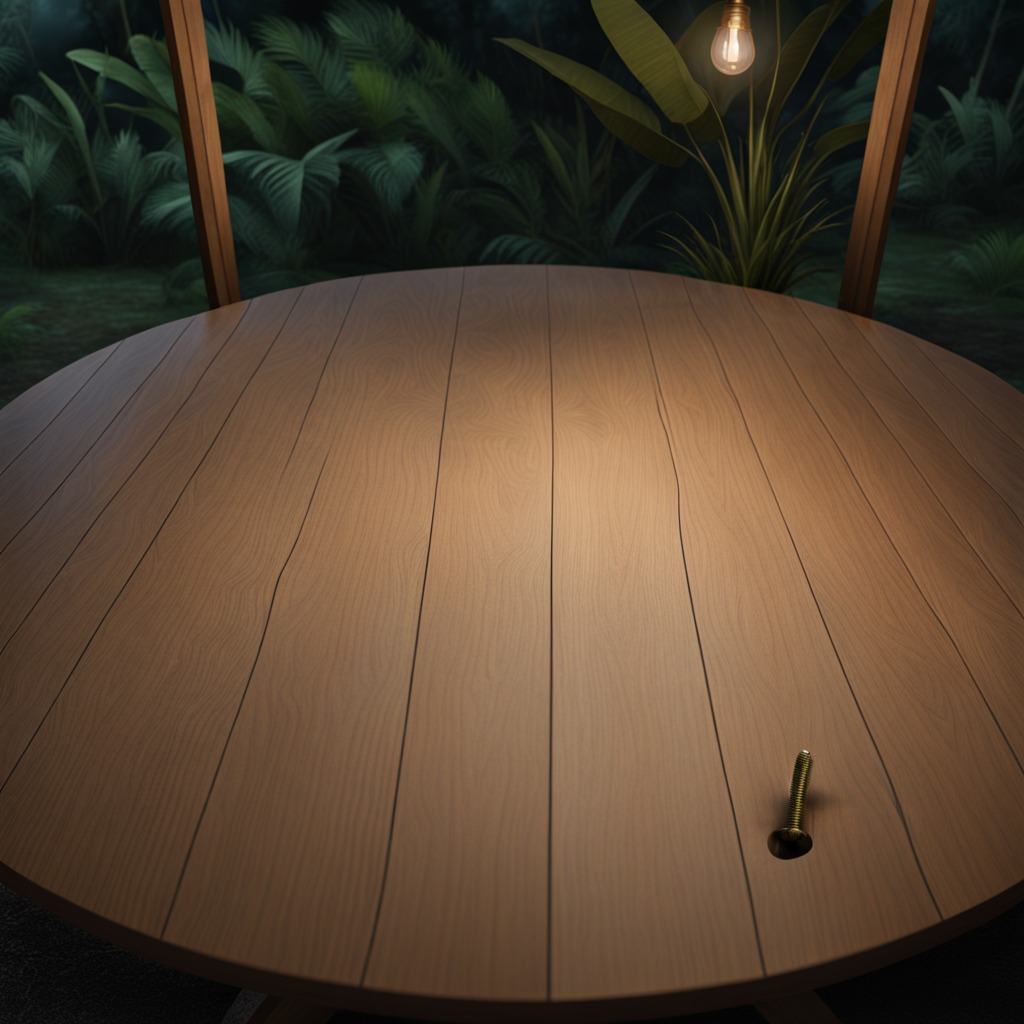
A metal screw is lying on a wooden table inside a jungle field workshop tent at night.